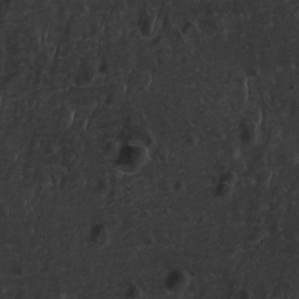
Label: non_frost